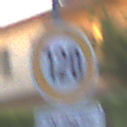
Verkehrszeichen: Geschwindigkeit120
Zusatzzeichen unten: ZeitangabenMitBeschraenkungAufWochentage3
Umgebung: Outdoor, Urban
Tageszeit: SunriseSunset
Wetter: Clear
Licht: Natural
Jahreszeit: NotSpecified
Kontrast: LowContrast